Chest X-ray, PA view. Patient: 65 years old, sex M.
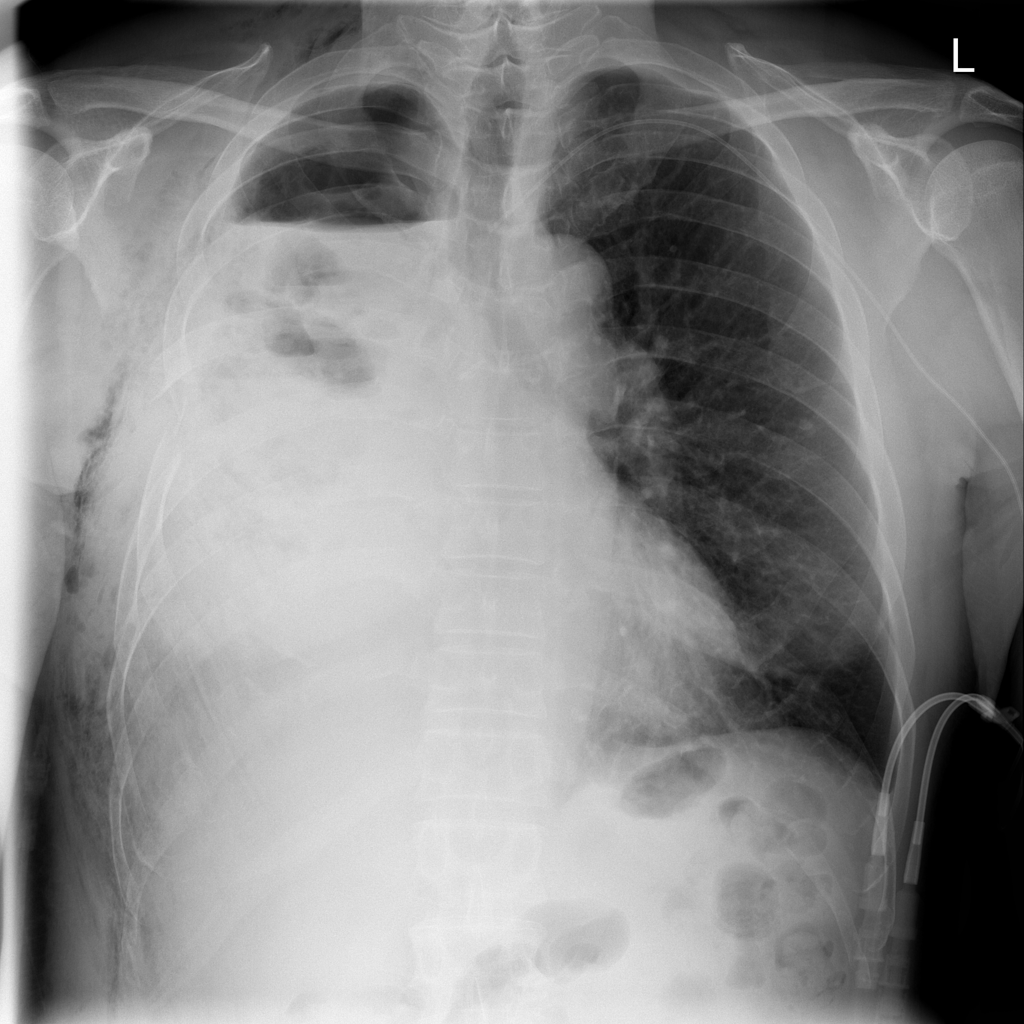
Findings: No Finding